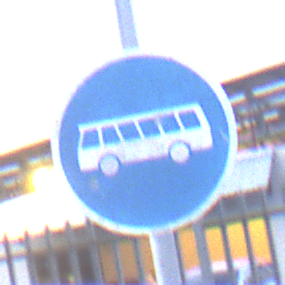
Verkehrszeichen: Busssonderstreifen
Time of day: SunriseSunset
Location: Outdoor (Suburban)
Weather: PartlyCloudy
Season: NotSpecified
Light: Natural